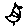
Label: bird